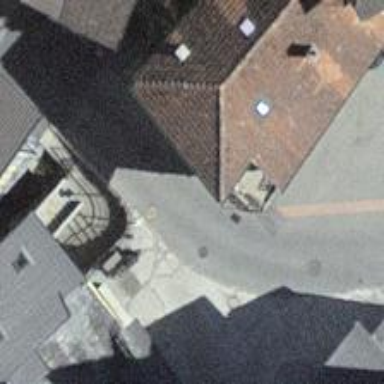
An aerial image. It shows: Asphalt road in living street.